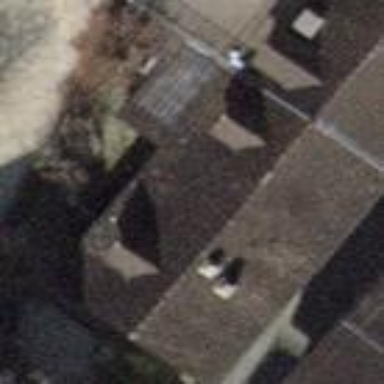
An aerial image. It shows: Semidetached house.